Aerial crown-view tile of a tropical tree (Barro Colorado Island, Panama), acquired 20250616:
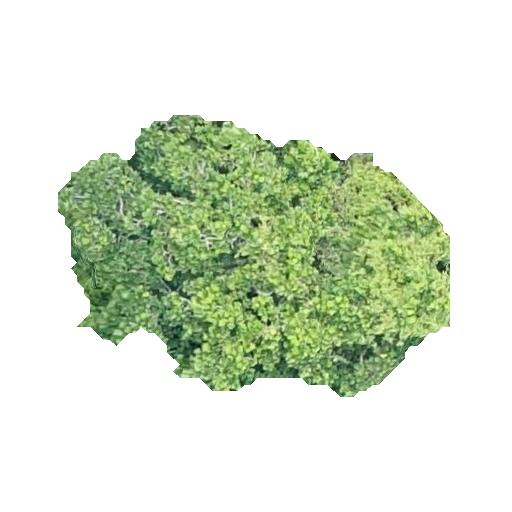
Species: Anacardium excelsum
GBIF accepted scientific name: Anacardium excelsum
Crown area: 115.422 m²